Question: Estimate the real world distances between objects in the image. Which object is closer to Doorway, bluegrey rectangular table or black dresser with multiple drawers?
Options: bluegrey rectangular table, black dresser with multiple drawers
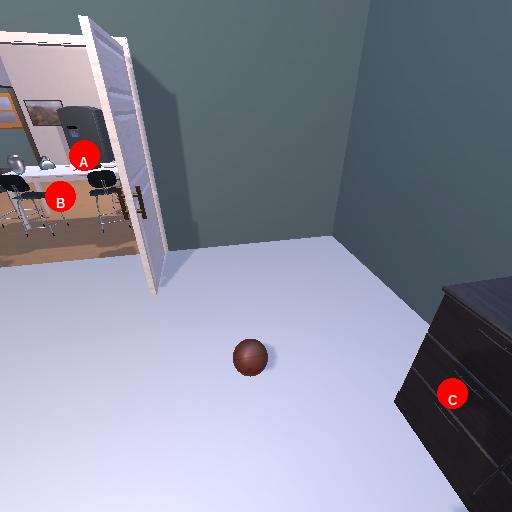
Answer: bluegrey rectangular table